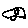
Label: car